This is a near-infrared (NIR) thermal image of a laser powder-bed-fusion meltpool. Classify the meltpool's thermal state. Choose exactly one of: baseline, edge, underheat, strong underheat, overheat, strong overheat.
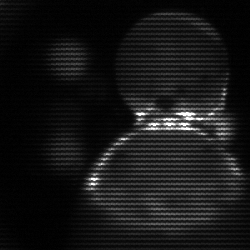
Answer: edge